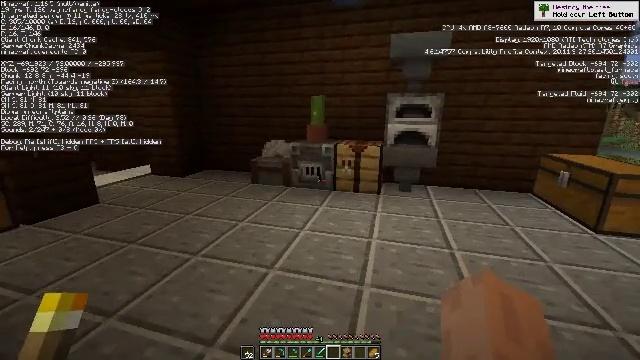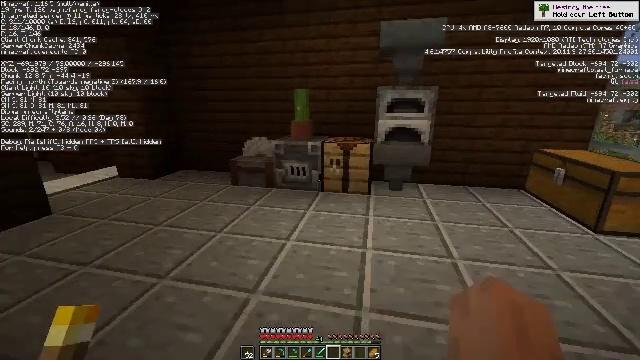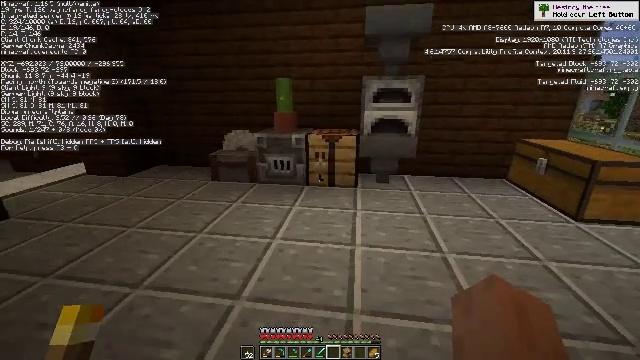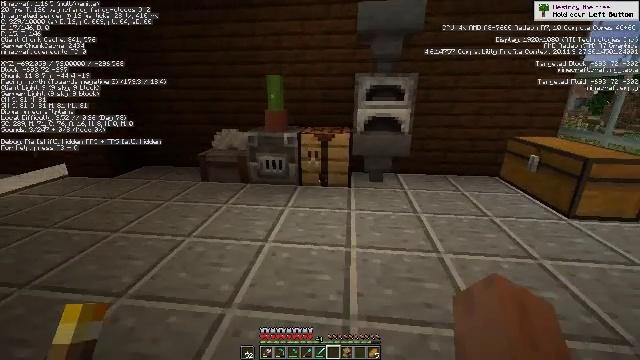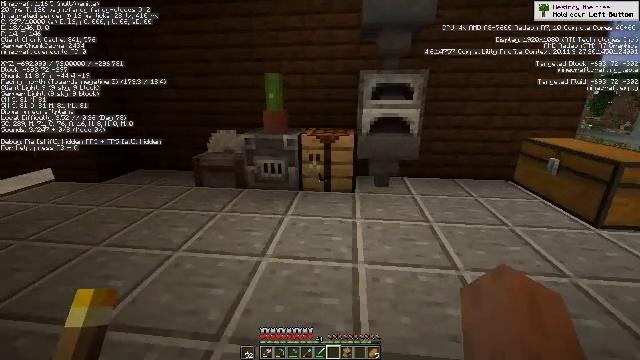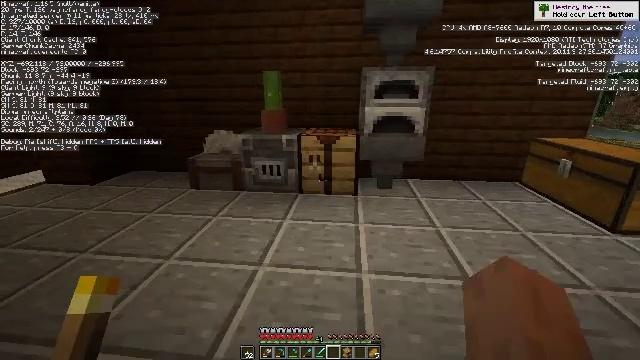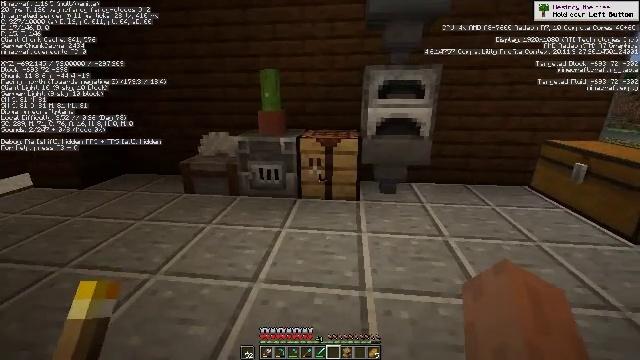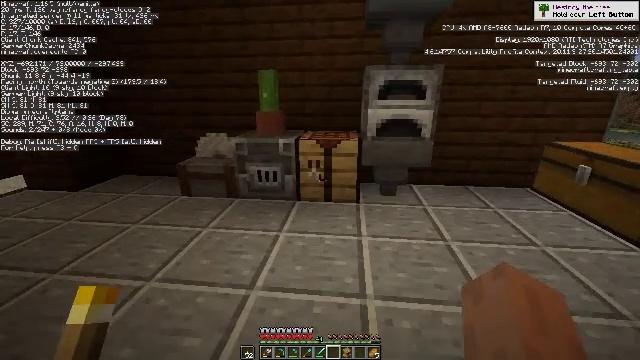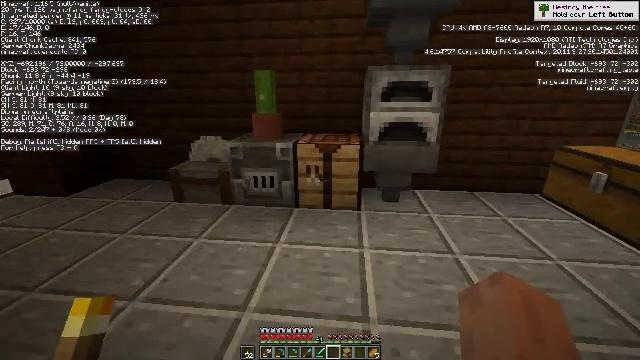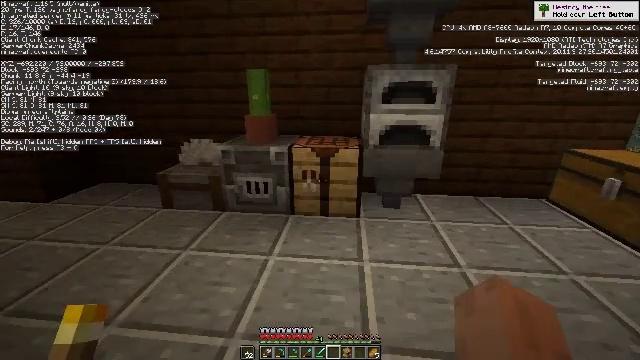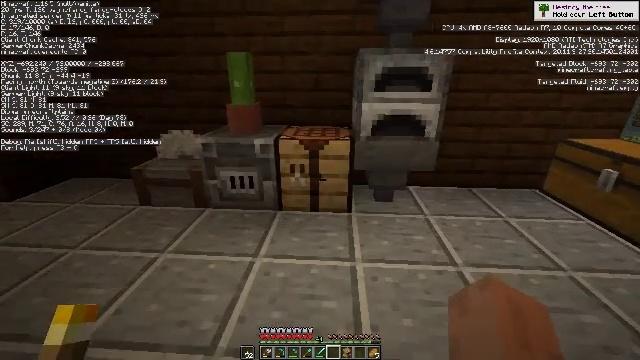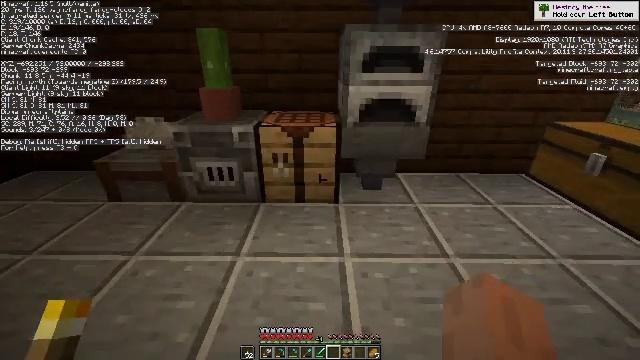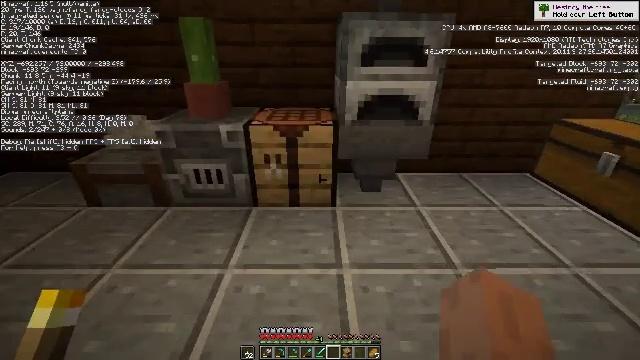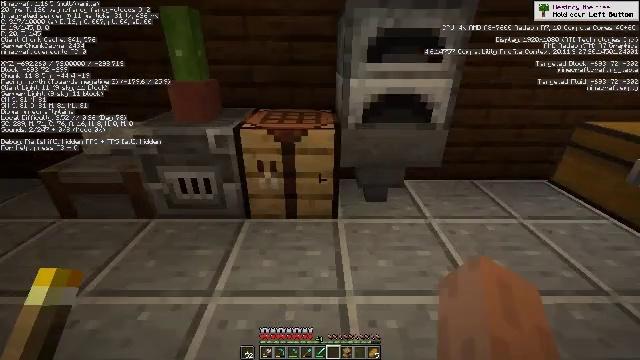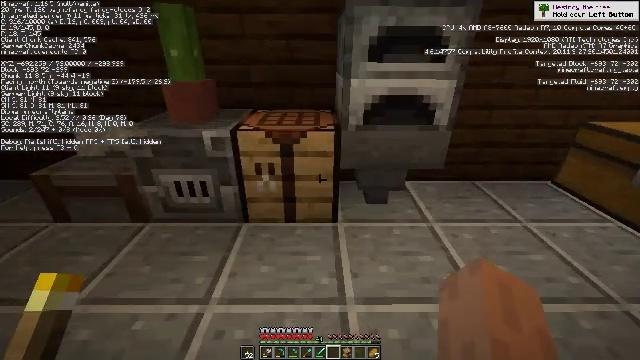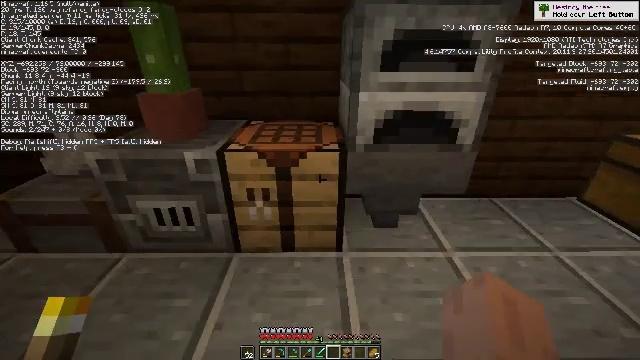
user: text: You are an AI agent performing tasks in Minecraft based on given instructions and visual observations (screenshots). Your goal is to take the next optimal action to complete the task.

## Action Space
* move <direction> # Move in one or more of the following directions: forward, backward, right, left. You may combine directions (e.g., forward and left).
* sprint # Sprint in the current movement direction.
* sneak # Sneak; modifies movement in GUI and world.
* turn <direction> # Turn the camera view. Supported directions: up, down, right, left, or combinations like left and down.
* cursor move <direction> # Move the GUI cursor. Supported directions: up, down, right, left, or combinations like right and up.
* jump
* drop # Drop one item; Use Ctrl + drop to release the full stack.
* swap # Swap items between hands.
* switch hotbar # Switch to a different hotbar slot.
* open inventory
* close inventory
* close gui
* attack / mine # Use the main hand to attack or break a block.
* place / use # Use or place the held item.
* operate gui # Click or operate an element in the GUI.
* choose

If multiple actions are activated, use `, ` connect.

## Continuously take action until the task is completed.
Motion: motion action
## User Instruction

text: Open the crafting table to make a black bed.
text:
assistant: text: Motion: move forward, turn right and down
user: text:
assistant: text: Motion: move forward, turn right and down
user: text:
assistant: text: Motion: move forward, turn right
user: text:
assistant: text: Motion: move forward
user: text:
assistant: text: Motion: move forward
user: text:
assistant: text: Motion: move forward
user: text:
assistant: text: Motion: move forward
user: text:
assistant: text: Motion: move forward
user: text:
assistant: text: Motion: move forward
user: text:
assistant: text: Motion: move forward, turn right and down
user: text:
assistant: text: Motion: move forward, turn right and down
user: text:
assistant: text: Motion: move forward, turn down
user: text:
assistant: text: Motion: move forward
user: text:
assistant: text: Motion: move forward
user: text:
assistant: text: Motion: move forward
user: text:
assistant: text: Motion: move forward, turn left
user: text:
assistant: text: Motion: move forward, turn left, use / place
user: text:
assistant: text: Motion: move forward, use / place
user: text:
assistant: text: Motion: turn right and down, use / place
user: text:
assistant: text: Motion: use / place
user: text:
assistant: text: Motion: no_op
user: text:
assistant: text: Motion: no_op
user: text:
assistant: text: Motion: no_op
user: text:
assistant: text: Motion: turn right
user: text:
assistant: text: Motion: turn right and down
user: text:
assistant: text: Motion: turn right and down
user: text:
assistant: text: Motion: no_op
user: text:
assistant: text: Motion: no_op
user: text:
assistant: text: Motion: no_op
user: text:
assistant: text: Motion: no_op